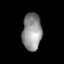
Tissue: lung
Cell type: Endothelial cells
Senescence score: 0.5789
Nuclear area (px): 703
Mean DAPI intensity: 145.925